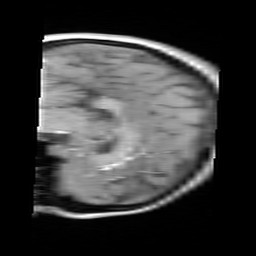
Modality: FLASH
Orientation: sagittal
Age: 19
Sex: female
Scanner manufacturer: siemens
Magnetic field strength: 3 T
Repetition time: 0.245 s
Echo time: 0.0026 s